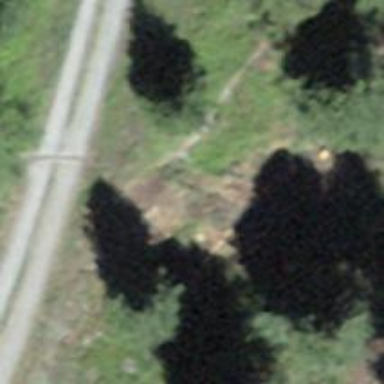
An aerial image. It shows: Downhill track road.